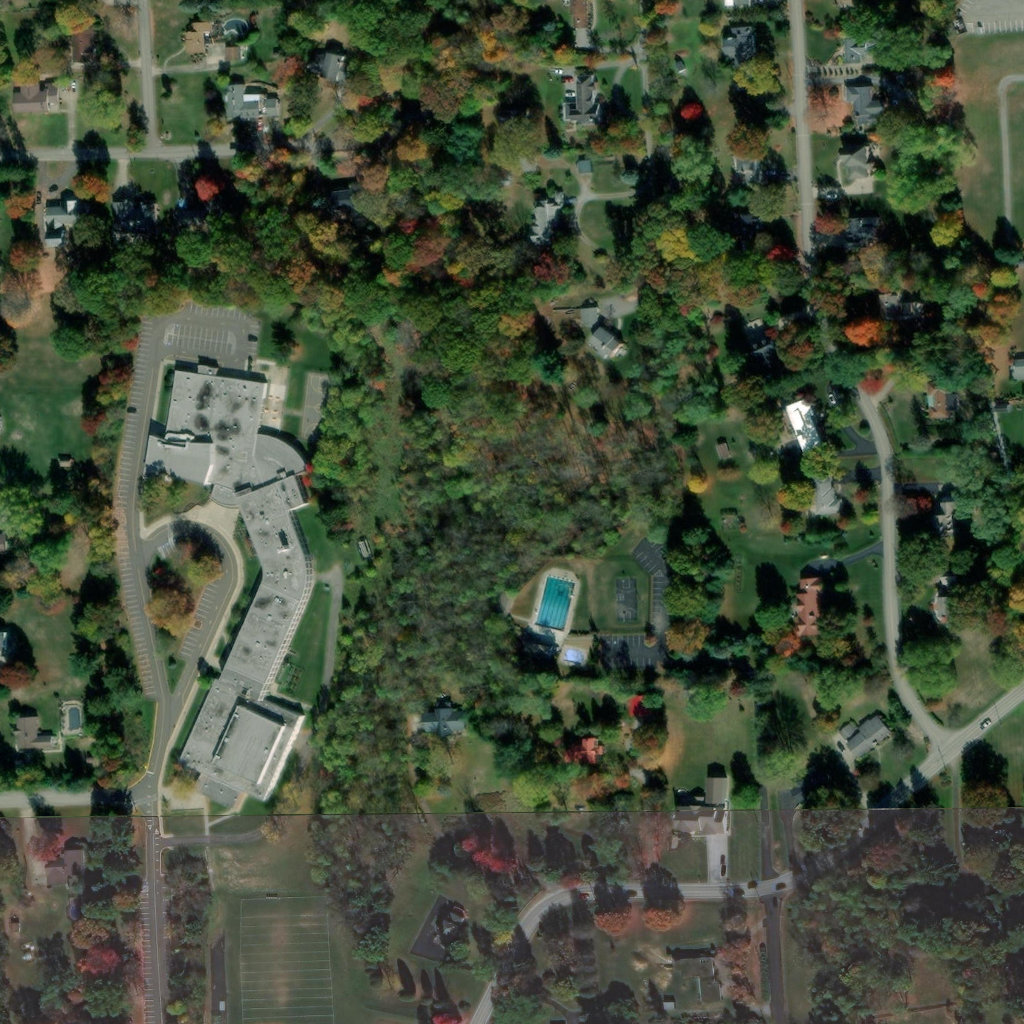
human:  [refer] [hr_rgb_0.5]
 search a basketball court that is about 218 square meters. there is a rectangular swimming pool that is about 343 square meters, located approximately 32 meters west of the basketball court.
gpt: <box>[[60, 56, 62, 60, 0]]</box>

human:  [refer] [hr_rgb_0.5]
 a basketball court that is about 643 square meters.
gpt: <box>[[29, 36, 33, 43, 0]]</box>

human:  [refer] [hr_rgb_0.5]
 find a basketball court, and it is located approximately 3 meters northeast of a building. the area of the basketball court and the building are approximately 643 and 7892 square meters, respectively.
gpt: <box>[[29, 36, 33, 43, 0]]</box>

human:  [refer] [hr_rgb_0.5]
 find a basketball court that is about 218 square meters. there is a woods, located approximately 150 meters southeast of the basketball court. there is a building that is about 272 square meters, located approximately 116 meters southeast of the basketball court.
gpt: <box>[[60, 56, 62, 60, 0]]</box>